Field crop: maize
Growth stage: 2
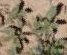
Species: atriplex